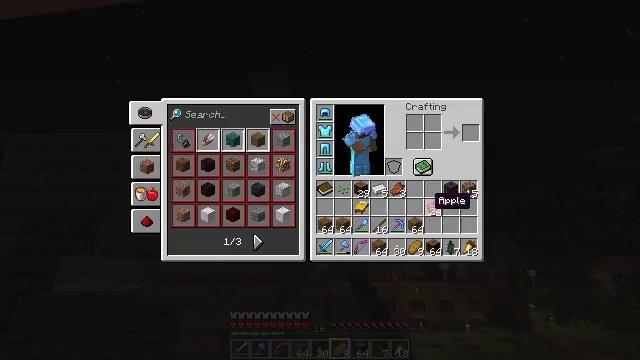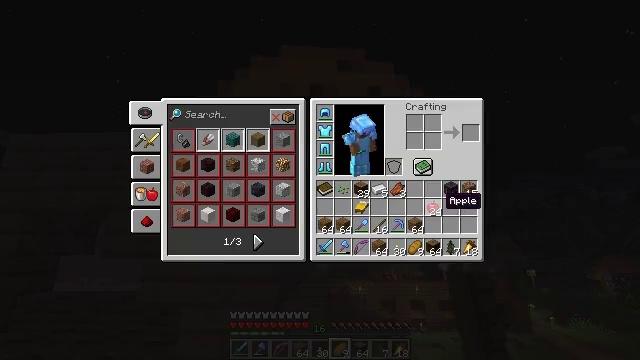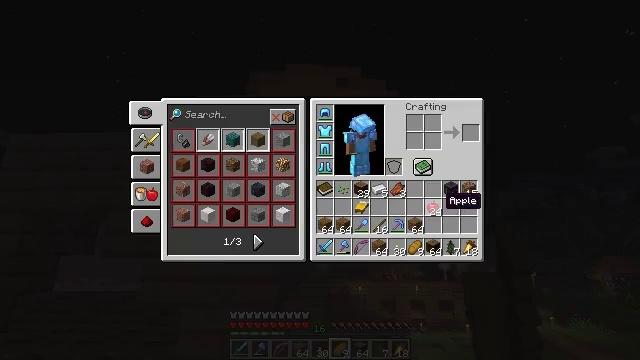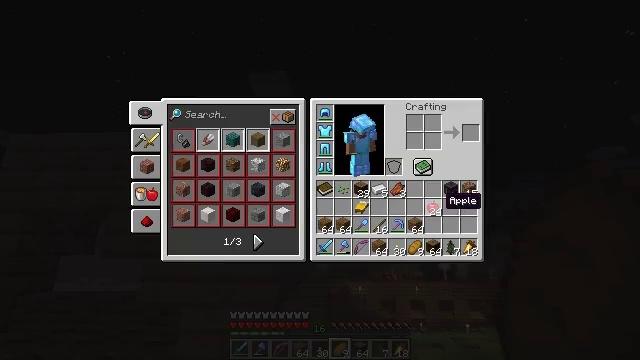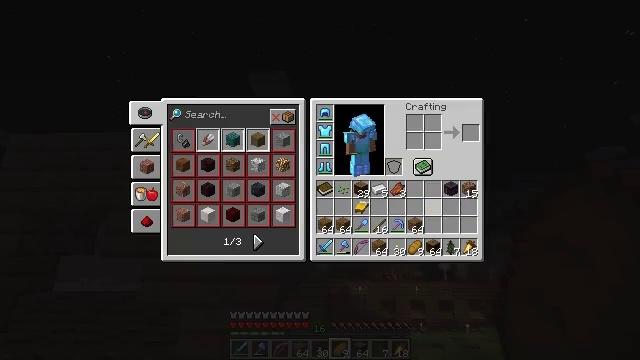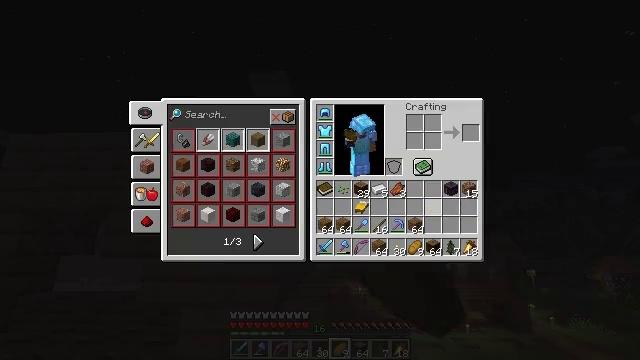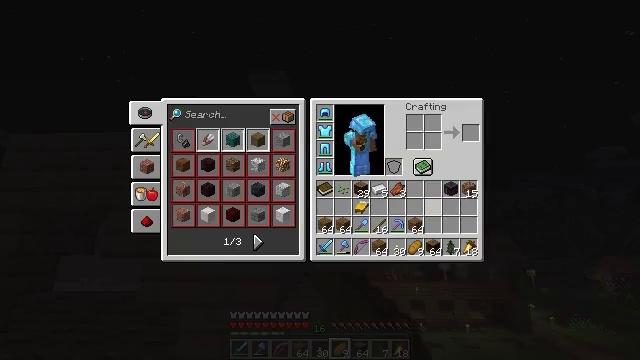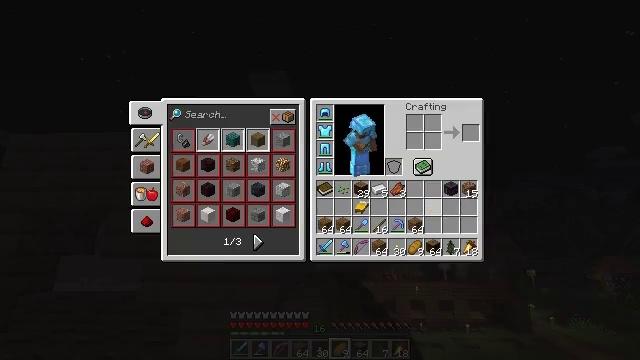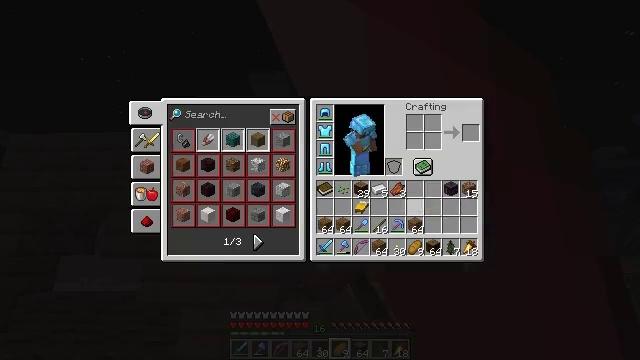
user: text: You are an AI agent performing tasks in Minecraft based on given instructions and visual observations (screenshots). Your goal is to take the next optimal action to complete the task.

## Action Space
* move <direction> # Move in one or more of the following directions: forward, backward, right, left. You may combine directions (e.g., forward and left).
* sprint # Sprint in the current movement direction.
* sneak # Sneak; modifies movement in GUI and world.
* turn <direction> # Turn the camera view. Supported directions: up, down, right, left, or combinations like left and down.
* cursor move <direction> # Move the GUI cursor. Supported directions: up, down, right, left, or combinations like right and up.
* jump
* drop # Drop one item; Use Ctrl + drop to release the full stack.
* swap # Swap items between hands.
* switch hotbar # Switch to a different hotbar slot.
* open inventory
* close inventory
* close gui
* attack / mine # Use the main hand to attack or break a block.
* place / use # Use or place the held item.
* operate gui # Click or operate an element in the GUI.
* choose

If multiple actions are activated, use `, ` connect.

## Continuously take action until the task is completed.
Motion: motion action
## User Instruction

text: Remove an apple from the inventory.
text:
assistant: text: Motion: sprint, cursor move right, open gui
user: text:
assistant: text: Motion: sprint
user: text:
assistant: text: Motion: sprint
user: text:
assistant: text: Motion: sprint, drop
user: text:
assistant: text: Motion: sprint, drop
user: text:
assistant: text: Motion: sprint, drop
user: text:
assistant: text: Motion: sprint
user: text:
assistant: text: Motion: sprint, cursor move left
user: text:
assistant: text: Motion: sprint